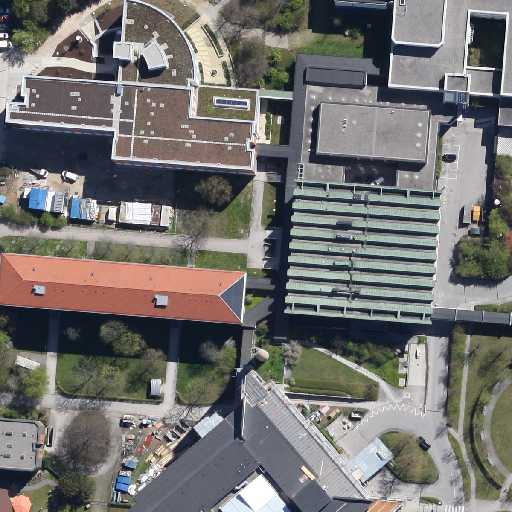
Referring expression: impervious surface